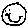
Label: smiley face